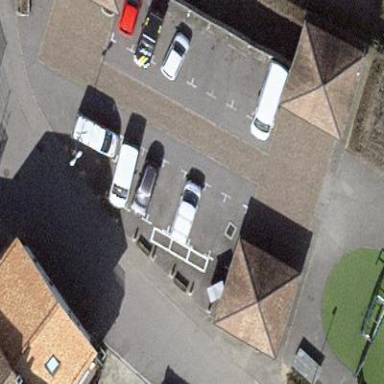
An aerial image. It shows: Parking area.